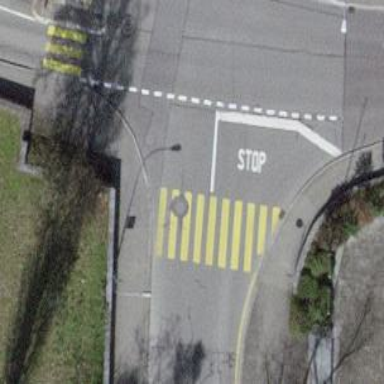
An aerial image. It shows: Zebra crossing on the road.